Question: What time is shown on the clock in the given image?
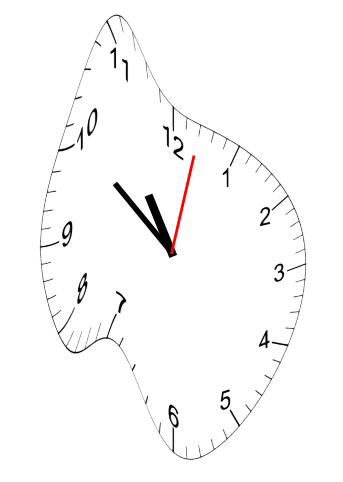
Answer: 10:51:02